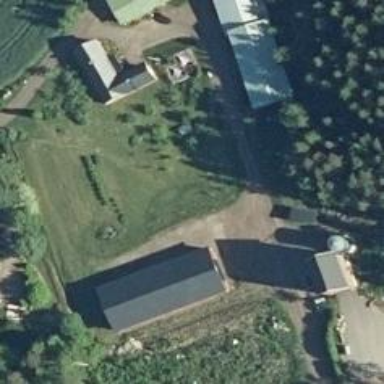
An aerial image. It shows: Farm.